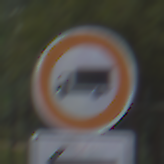
Verkehrszeichen: VerbotFuerKraftfahrzeugeUeberDreiKommaFuenfTonnen
Zusatzzeichen unten: RichtungsangabeDurchPfeile1
Umgebung: Outdoor, Urban
Tageszeit: MorningAfternoon
Wetter: Overcast
Licht: Natural
Jahreszeit: NotSpecified
Kontrast: LowContrast